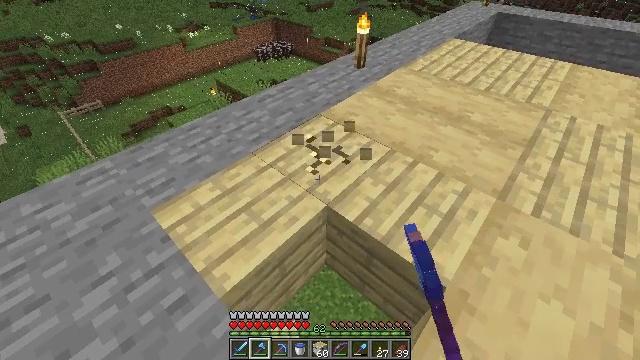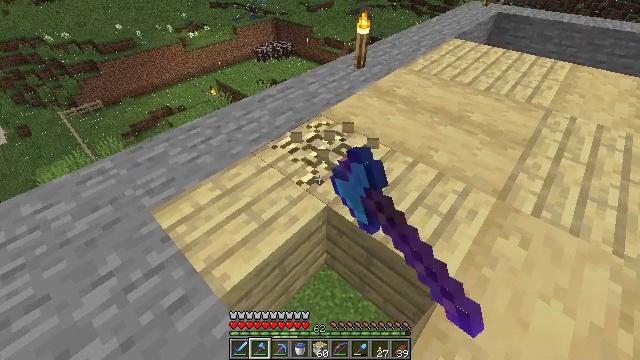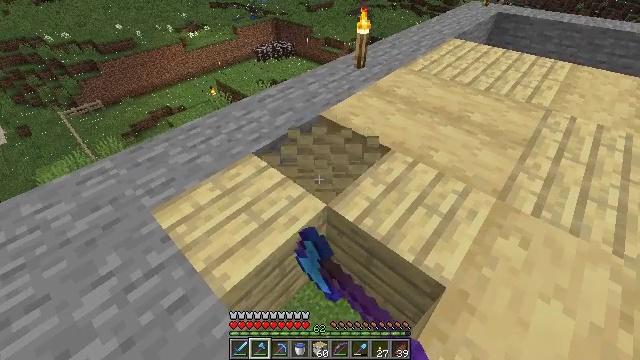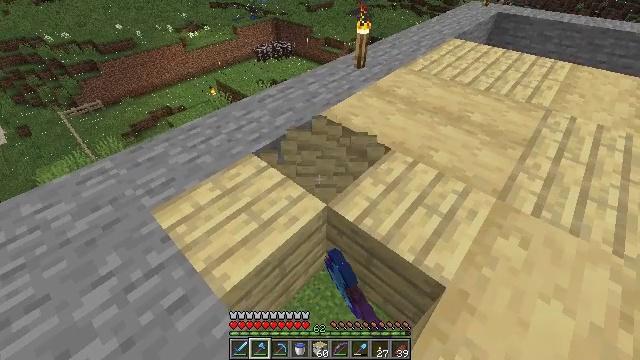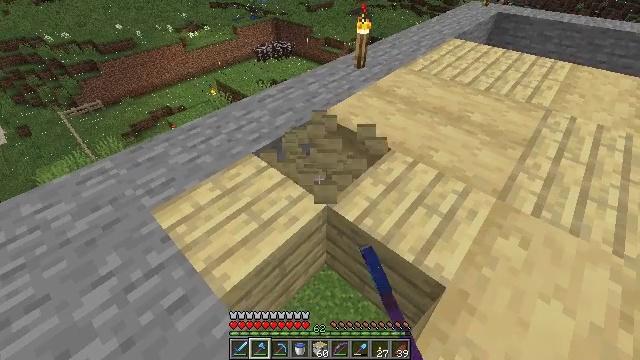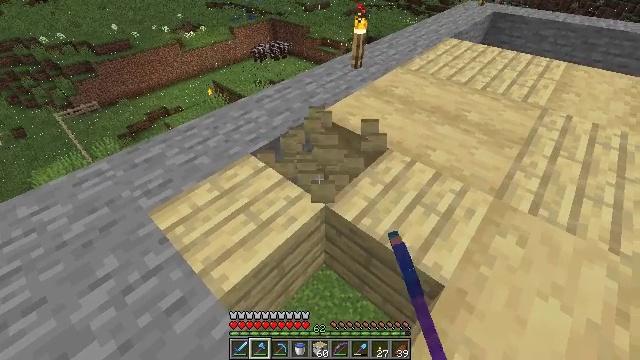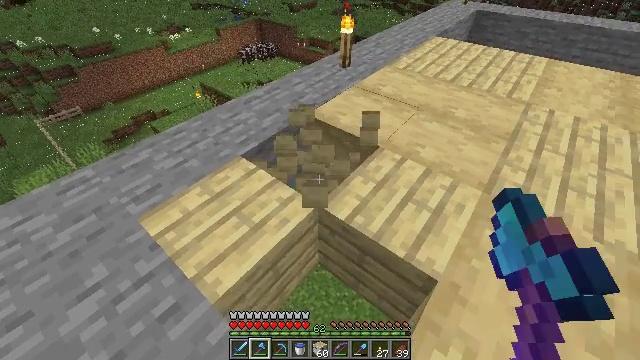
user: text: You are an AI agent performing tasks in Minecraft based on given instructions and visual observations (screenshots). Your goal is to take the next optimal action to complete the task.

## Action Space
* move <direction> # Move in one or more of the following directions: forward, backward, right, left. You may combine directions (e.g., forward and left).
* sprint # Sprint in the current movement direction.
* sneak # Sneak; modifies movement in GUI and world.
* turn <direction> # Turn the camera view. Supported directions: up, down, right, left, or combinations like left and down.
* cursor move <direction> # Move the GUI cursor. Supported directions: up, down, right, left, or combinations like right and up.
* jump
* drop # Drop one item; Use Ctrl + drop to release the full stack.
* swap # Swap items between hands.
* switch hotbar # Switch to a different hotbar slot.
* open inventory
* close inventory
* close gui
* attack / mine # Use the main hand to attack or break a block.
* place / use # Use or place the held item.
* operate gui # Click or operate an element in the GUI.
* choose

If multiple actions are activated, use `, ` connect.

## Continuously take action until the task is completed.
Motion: motion action
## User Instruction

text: Mine the birch planks.
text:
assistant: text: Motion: attack / mine
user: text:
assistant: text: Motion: attack / mine
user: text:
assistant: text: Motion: attack / mine
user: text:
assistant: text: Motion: no_op
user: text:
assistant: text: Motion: no_op
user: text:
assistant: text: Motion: turn right
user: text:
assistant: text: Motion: no_op